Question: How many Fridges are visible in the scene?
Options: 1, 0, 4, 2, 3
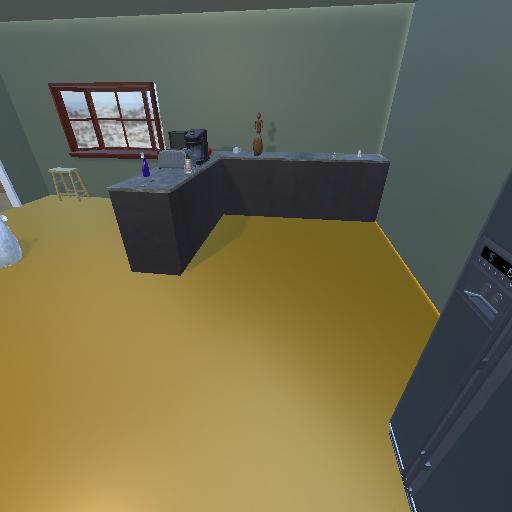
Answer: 1